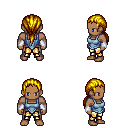
a pixel art fantasy rpg character, male body template, human, dark skin, blue vest, gold greaves, blonde ponytail hairstyle, white cloth bracers, four views (front, back, left, right), 2x2 character sprite sheet, small pixel art, hard edges, no anti-aliasing